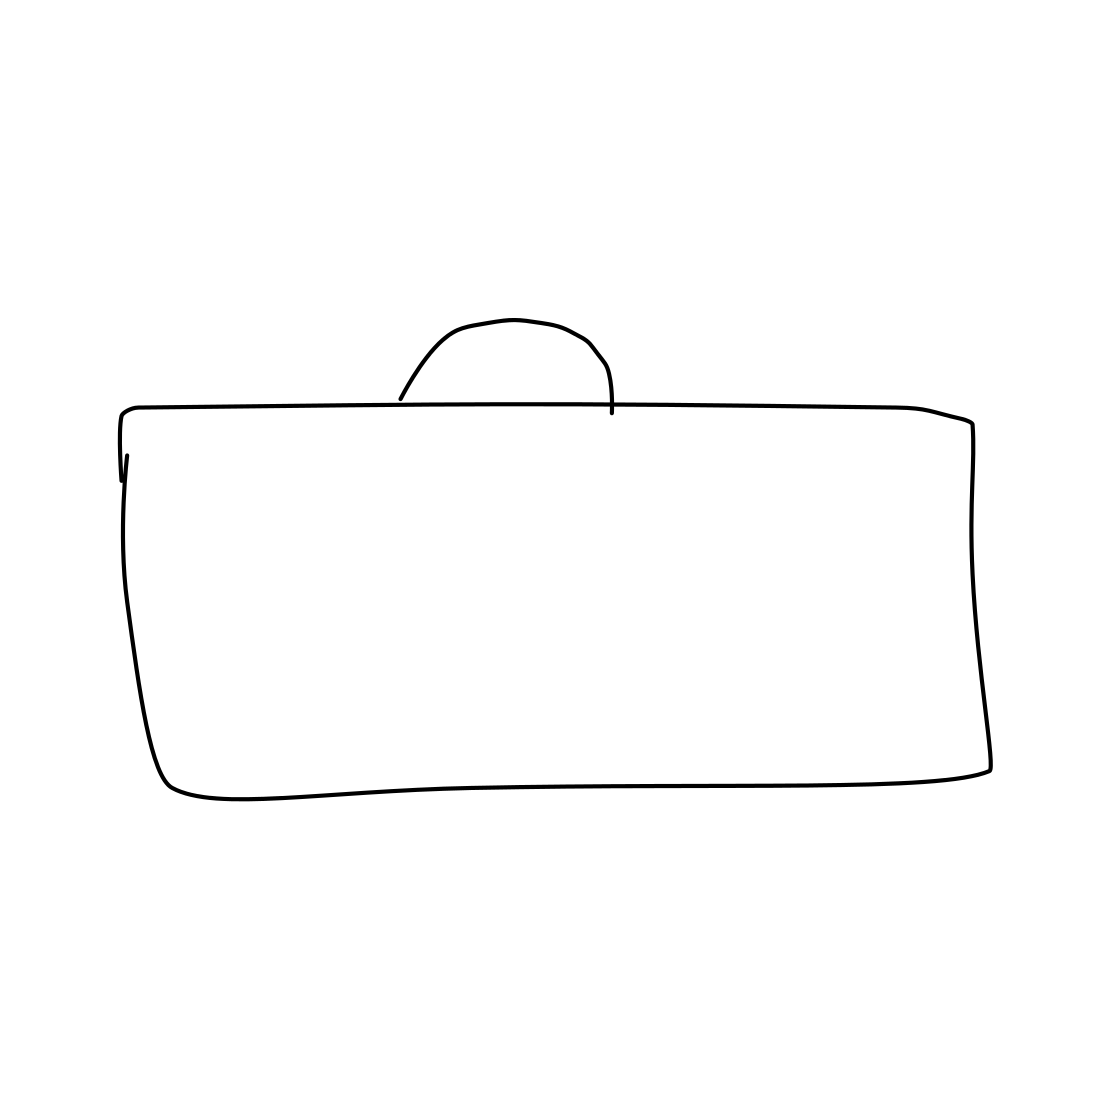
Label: suitcase